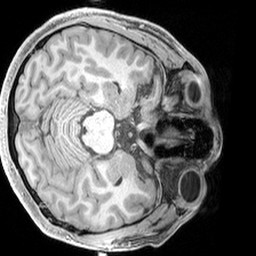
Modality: T1w
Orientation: axial
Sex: male
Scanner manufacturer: siemens
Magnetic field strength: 3 T
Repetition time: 2.3 s
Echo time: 0.00226 s